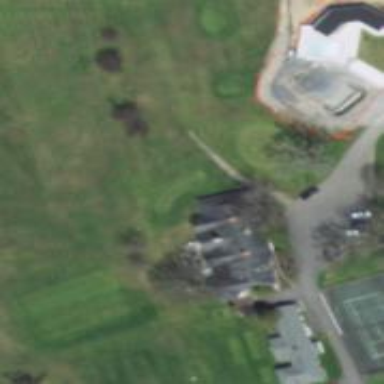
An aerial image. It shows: Grass area designated as golf tee.